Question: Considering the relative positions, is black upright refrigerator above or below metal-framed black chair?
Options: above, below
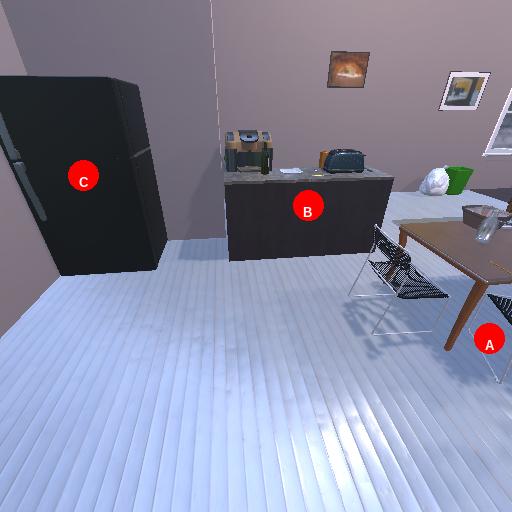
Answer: above